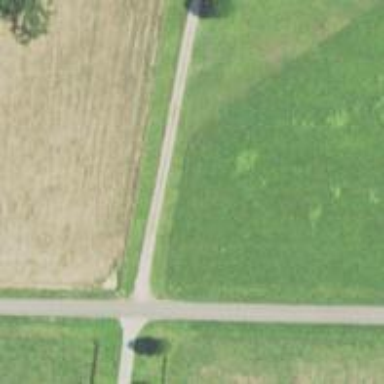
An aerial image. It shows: Driveway leading to service road.